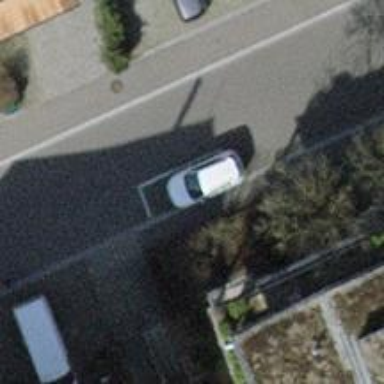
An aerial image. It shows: Residential road with asphalt surface. There is parking lane on the right side.